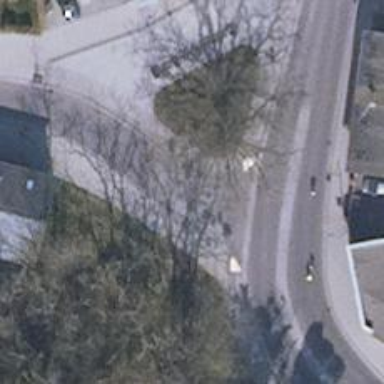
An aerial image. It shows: Residential road with roundabout.